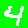
Digit: 4